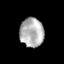
Tissue: prostate
Cell type: Fibroblasts
Senescence score: 0.8128
Nuclear area (px): 680
Mean DAPI intensity: 177.751